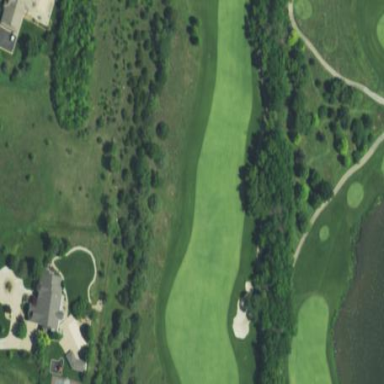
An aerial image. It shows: Golf rough area.